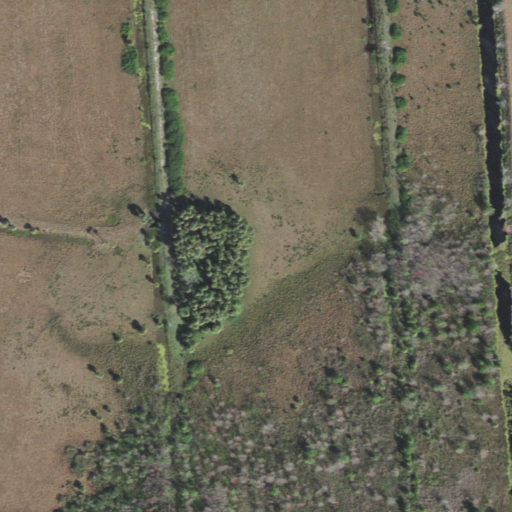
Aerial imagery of island in Florida named Jug Island containing pasture, woody wetlands, and herbaceous wetlands